Question: (Now I have come across related questions on StackOverflow but unfortunately none of the solutions worked for me which is why I had to ask this separately)
I am a Novice to Android. The problem: I need to have an image that acts as a button. Now I understand that this can be achieved by either using an image on a standard button or by using something called as "ImageButton" (which I guess is highly recommended although I have no idea why).
Requirements: I need detailed guidance for going about this problem. Specifically, I thought the "putting-image-on-standard-button" was easier until I faced two major issues: I was unable to set the image in the center (thanks drawable-top,bottom,left6,right) and once I changed the background color to match that of the Activity screen's back-color, the button effect disappeared. Simply put, I need a moderately easy way of having an image act as a button or a button with an image which has all three effects: focussed, pressed and default. I used ImageButton but then I did not know how to make custom shapes or 9patch images to give it all the desired effects, I am pretty satisfied with the default button that android provided. All I simply need is something like a background hover over the image or something of that sort which indicates the user that the image is being pressed and the event has been generated!
Can someone please help me out with this? I need the UI to look decent and therefore, need the corresponding effects on my image/button. Thanks in Advance :)
This is my icon-image:

I wish to have some sort of hover effect around this that indicates that the image has been pressed just like any normal button.
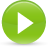
Answer: Use 'ImageButton' and <URL>. You need selector for different button's states. You can assign different drawable for different state to imitate the or effect on normal button.
This is 'selector.xml' in 'drawable' folder under 'res':
'''
<?xml version="1.0" encoding="utf-8"?>
<selector xmlns:android="http://schemas.android.com/apk/res/android">
<item android:state_pressed="true"
android:drawable="@color/cyan"/> <!-- pressed state -->
<item android:state_focused="true"
android:drawable="@color/cyan"/> <!-- focused state -->
<item android:drawable="@android:color/transparent"/> <!-- default state -->
</selector>
'''
And this is 'color.xml' in 'values' folder under 'res':
'''
<?xml version="1.0" encoding="utf-8"?>
<resources>
<color name="cyan">#33B5E5</color>
</resources>
'''
Set the 'ImageButton''s to your image and set the to 'selector.xml'.
This is the final result:

There is a good tutorial here: <URL>